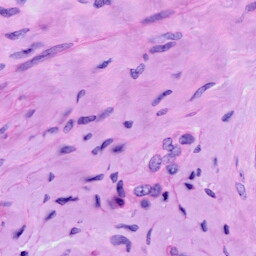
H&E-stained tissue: Cervix